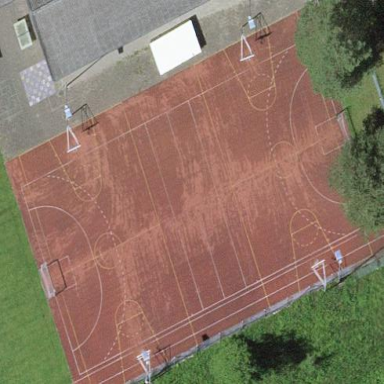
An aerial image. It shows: Tartan basketball court situated on pitch designated for leisure land.